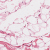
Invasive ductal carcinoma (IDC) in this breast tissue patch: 0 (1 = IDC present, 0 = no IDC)